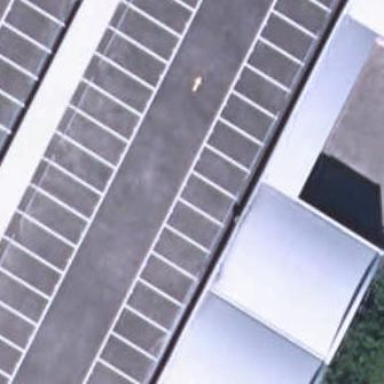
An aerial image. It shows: Industrial building.